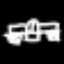
Label: airplane